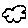
Label: cloud